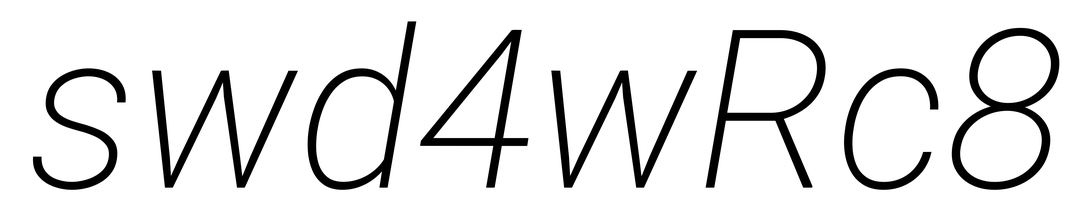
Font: Roboto-Italic_ExtraLight_Italic